Aerial crown-view tile of a tropical tree (Barro Colorado Island, Panama), acquired 20240813:
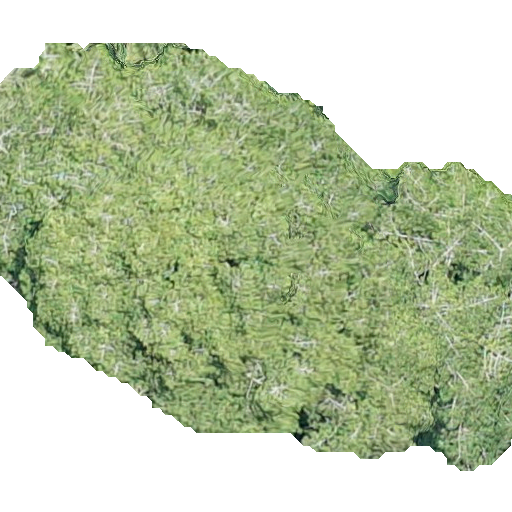
Species: Virola surinamensis
GBIF accepted scientific name: Virola surinamensis
Crown area: 262.894 m²